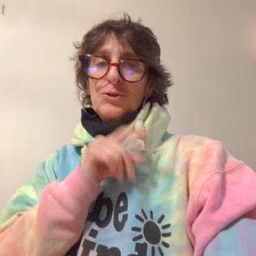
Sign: shhh